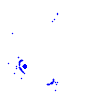
Particle: pion